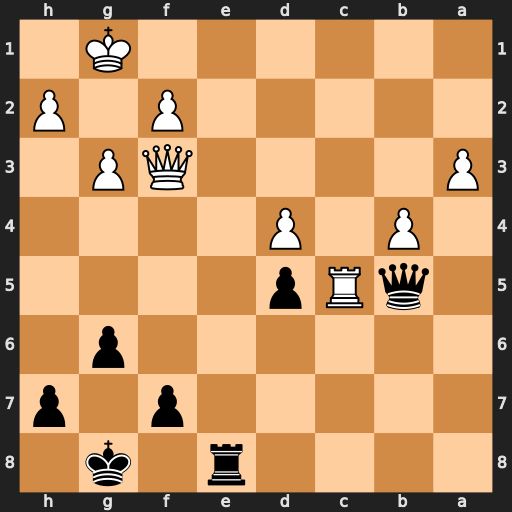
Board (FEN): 4r1k1/5p1p/6p1/1qRp4/1P1P4/P4QP1/5P1P/6K1
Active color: b
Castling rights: -
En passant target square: -
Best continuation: Re1+ Kg2 Qf1#